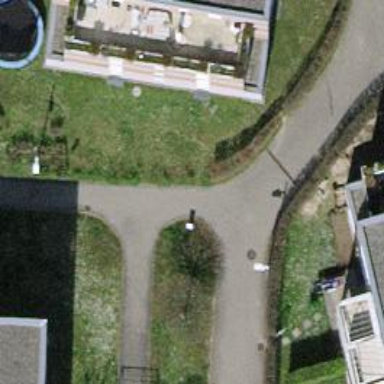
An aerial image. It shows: Pedestrian path with asphalt surface.